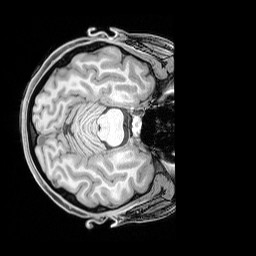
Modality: T1w
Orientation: axial
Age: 26
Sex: female
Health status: healthy
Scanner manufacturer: siemens
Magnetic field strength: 3 T
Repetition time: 1.65 s
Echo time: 0.00182 s